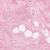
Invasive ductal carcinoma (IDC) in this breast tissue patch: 0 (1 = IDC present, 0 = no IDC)